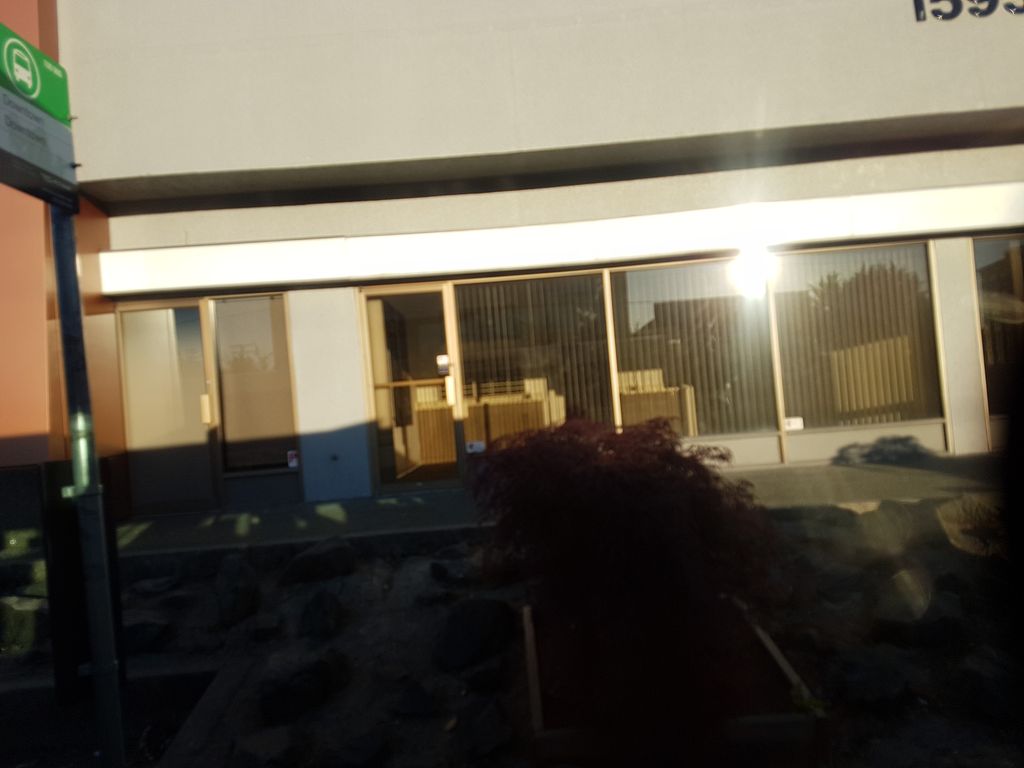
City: victoria